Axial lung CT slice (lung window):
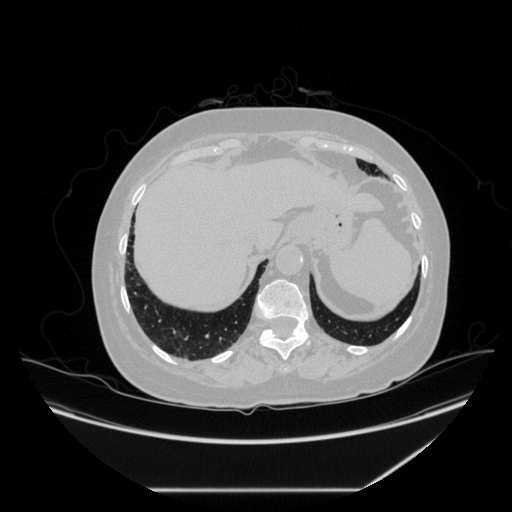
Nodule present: no